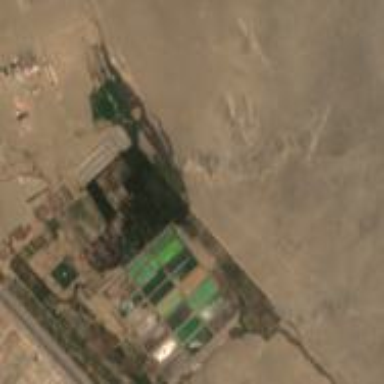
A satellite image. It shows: Plant nursery specializing in trees.